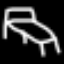
Label: bed